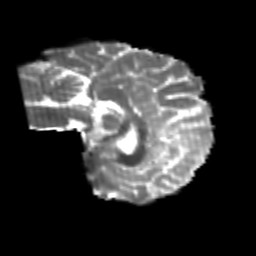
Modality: T2w
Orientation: sagittal
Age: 25
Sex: female
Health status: healthy
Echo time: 0.074 s